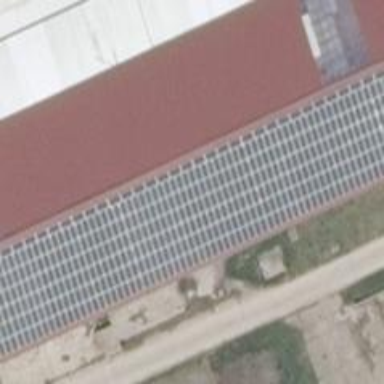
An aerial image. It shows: Small solar photovoltaic panel used as generator to produce electricity.